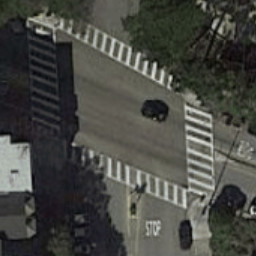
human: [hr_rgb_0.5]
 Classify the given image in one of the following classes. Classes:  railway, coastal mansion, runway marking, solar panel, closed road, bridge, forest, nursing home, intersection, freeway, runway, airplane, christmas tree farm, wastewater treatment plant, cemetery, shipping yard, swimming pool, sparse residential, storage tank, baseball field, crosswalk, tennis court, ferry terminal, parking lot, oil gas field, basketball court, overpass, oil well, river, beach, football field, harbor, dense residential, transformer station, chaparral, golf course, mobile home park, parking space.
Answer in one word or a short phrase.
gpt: crosswalk